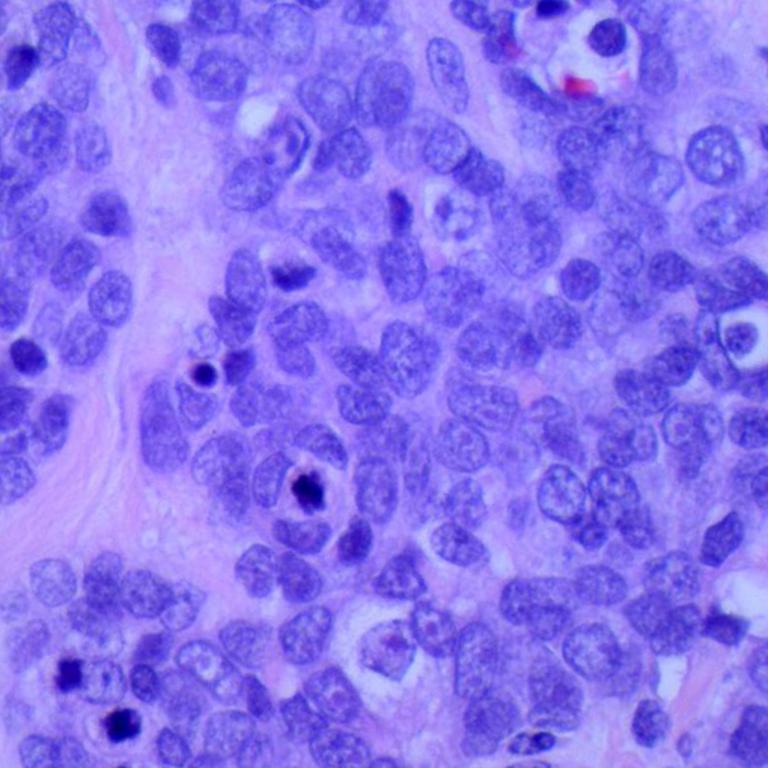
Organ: lung
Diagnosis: squamous carcinomas